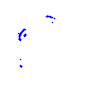
Particle: kaon